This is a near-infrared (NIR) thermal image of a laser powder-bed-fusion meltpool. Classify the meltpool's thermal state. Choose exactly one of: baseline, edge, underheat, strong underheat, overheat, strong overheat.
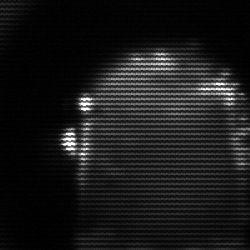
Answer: baseline